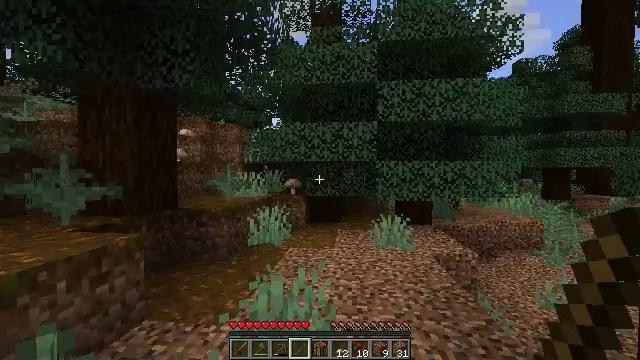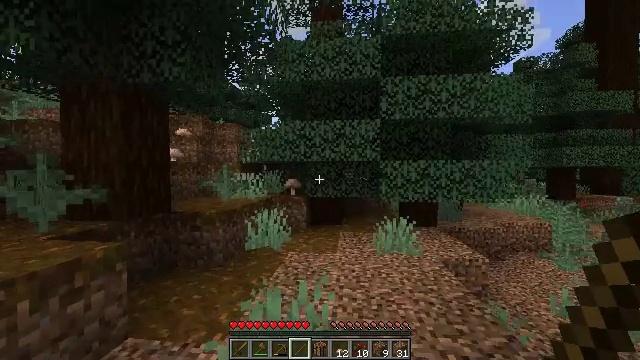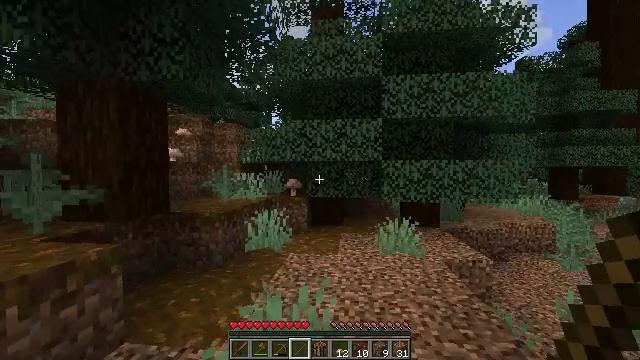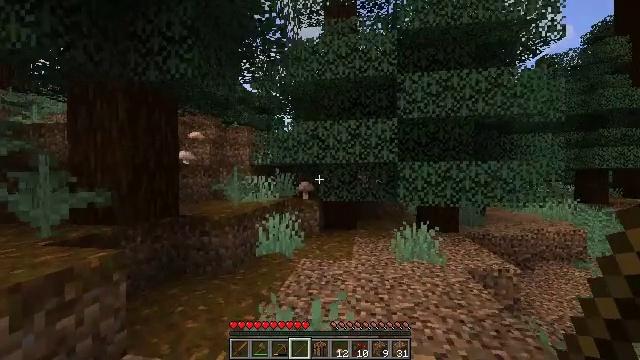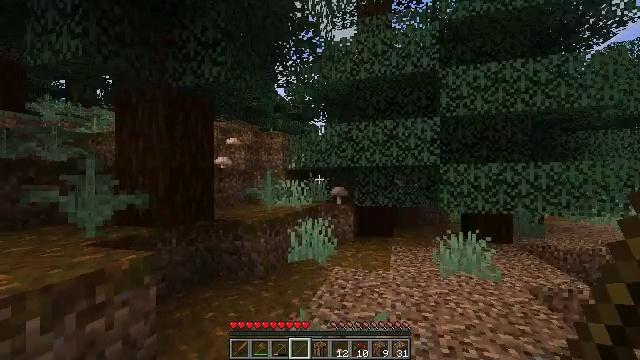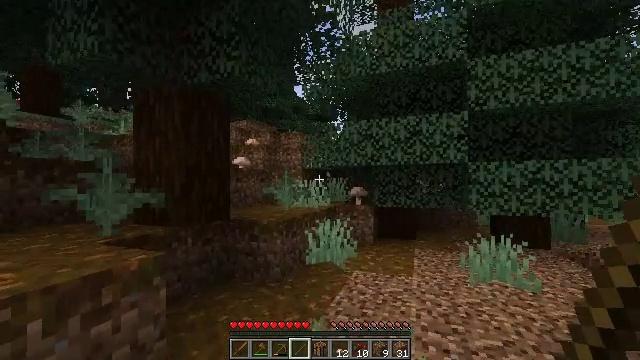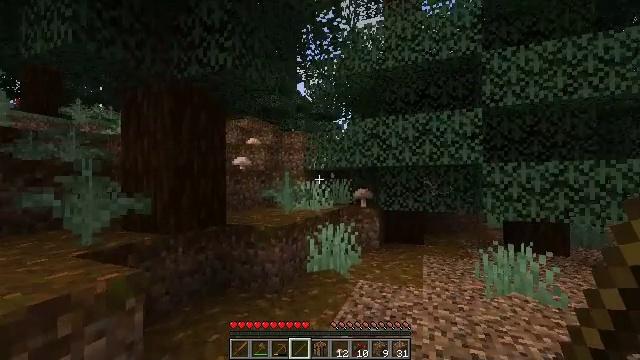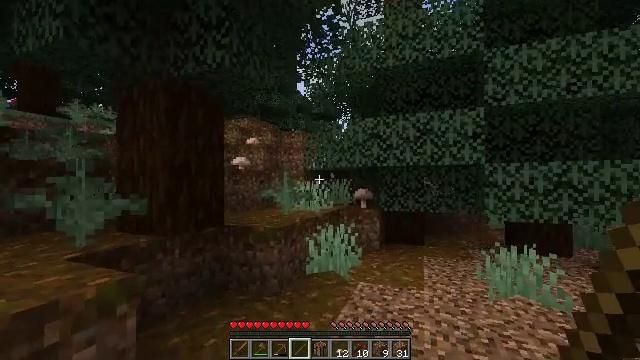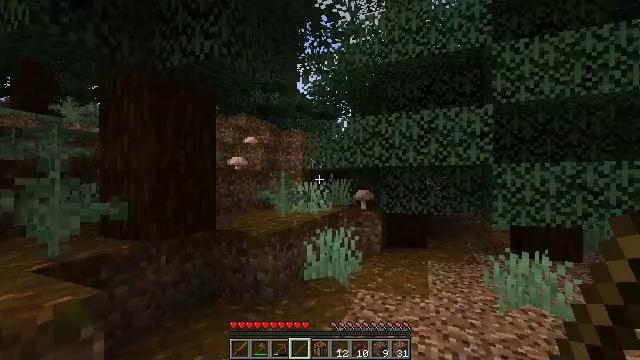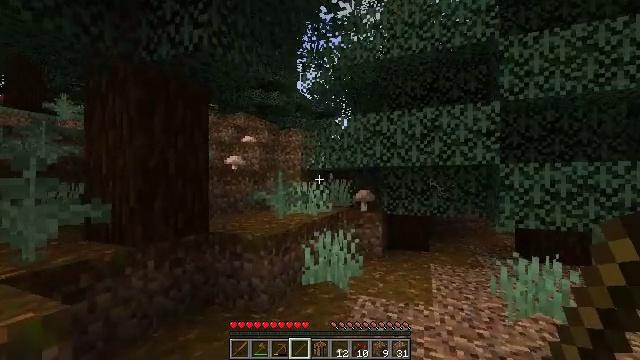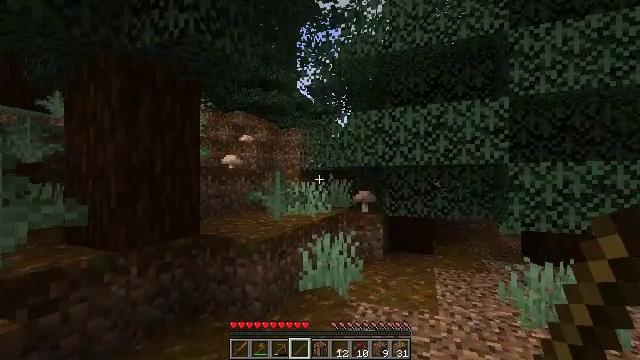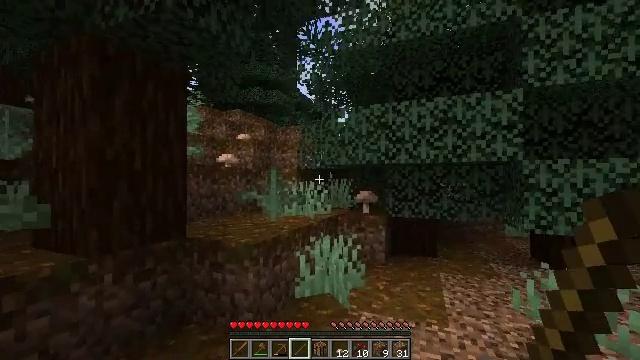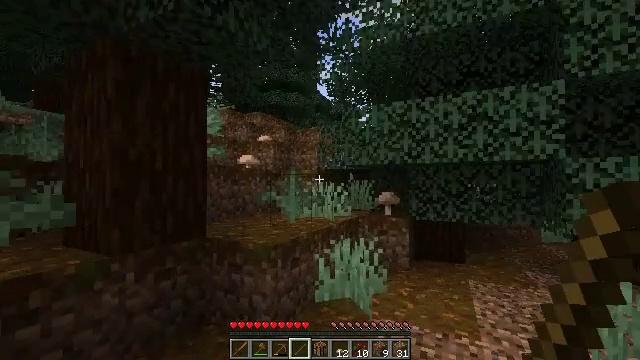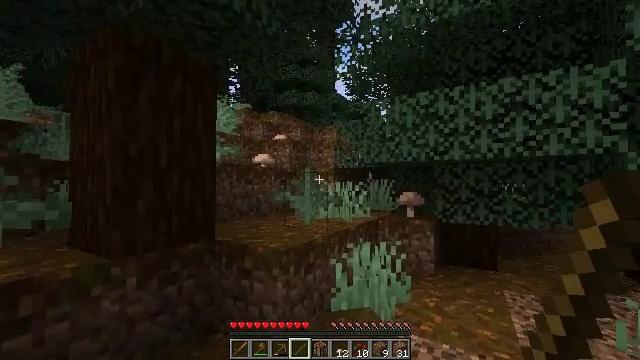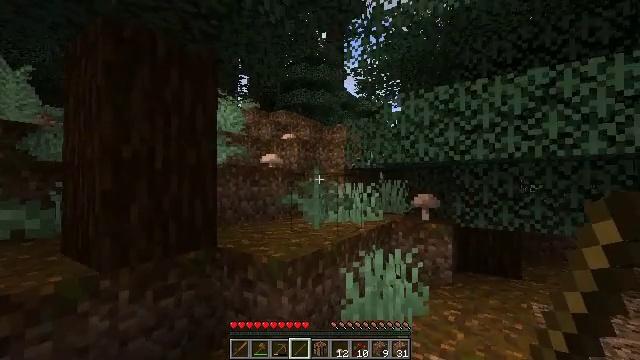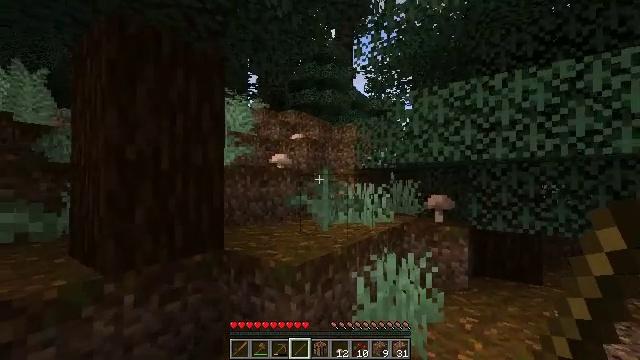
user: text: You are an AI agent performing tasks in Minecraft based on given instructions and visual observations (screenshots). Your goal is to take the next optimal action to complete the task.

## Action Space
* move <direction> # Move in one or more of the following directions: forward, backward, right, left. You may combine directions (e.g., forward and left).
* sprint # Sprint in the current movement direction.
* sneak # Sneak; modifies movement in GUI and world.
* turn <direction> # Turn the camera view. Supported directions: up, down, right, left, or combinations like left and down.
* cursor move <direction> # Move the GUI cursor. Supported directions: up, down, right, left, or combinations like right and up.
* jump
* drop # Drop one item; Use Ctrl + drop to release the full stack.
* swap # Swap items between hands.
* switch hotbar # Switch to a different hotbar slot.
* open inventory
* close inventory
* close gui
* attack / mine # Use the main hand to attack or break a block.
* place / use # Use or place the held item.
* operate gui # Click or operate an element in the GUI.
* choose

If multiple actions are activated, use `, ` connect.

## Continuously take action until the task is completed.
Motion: motion action
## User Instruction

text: Mine the red mushroom on the ground.
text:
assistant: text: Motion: move forward
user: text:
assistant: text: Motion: move forward
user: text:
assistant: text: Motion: move forward, turn left
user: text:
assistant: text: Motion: move forward, turn left and up
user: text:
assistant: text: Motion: move forward, turn left
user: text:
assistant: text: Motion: move forward
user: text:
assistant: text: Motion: move forward
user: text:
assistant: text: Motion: move forward
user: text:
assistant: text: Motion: move forward
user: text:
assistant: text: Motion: move forward
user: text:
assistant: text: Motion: move forward
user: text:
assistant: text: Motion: move forward, turn left
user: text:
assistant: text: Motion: move forward, turn left
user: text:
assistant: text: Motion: move forward, turn left
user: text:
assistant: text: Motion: move forward, turn left
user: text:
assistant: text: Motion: move forward, turn left
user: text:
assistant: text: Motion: move forward
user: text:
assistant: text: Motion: move forward
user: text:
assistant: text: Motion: move forward, turn left
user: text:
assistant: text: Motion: move forward, turn left
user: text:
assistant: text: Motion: move forward, turn left, jump
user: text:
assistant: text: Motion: move forward, jump
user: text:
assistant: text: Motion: move forward, jump
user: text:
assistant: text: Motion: move forward
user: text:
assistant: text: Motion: move forward
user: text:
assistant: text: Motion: move forward
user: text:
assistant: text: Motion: move forward
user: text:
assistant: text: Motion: move forward
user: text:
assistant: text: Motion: move forward
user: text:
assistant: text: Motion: move forward